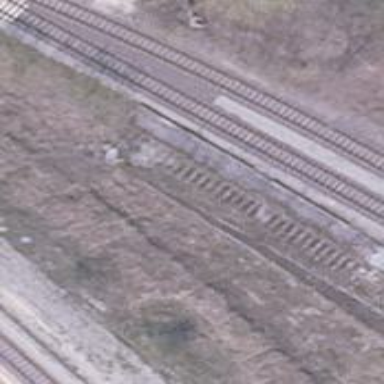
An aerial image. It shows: Disused railway.